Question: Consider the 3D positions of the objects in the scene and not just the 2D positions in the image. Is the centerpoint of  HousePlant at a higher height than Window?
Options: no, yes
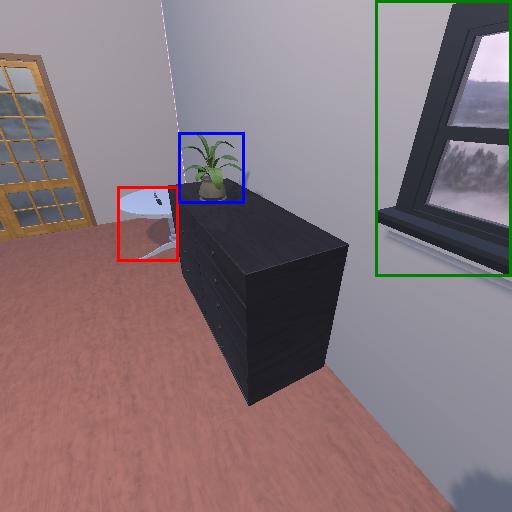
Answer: no